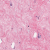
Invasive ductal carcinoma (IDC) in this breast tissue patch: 0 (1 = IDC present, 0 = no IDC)